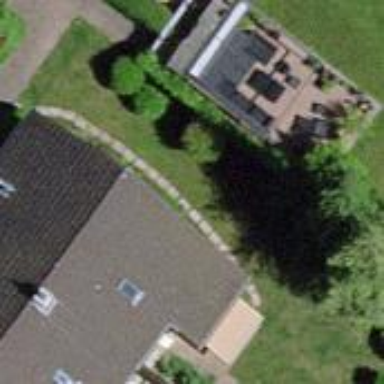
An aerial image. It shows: Semidetached house.